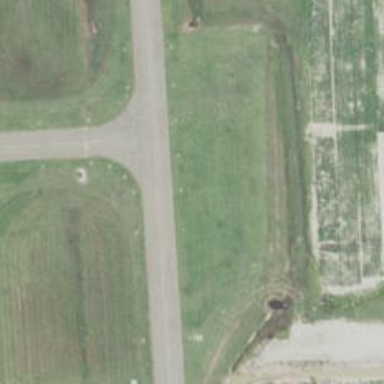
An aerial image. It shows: View of taxiway at the airport.